Chest X-ray:
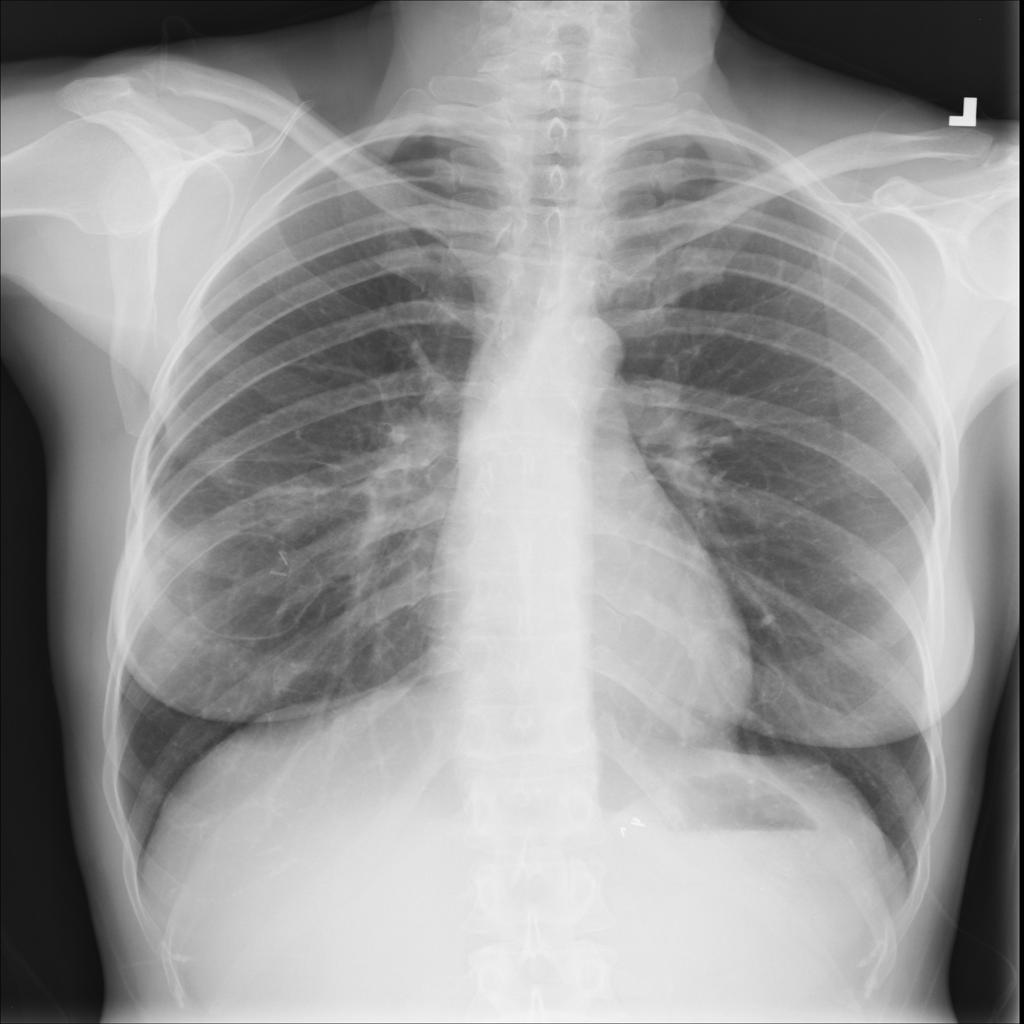
Findings: Consolidation
No abnormal finding: no